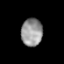
Tissue: prostate
Cell type: T cells
Senescence score: 0.348
Nuclear area (px): 579
Mean DAPI intensity: 149.634